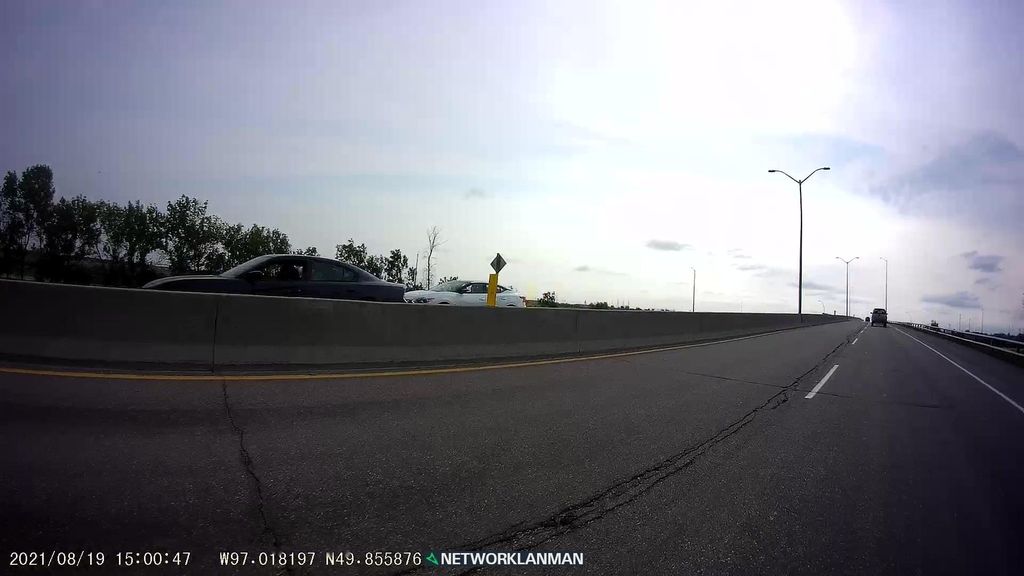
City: winnipeg